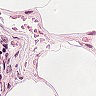
Metastatic tissue present: no